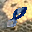
Label: 8